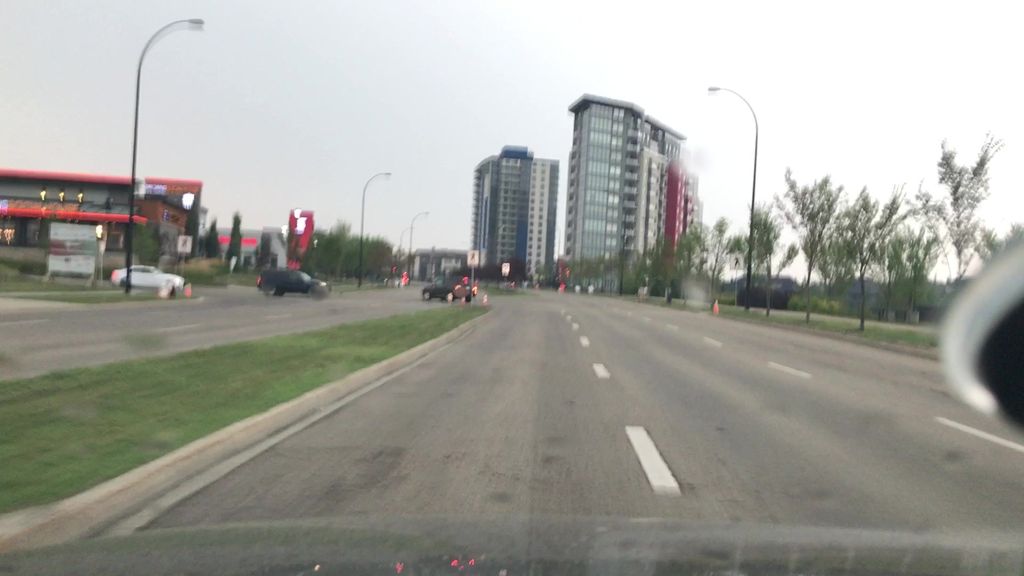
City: edmonton